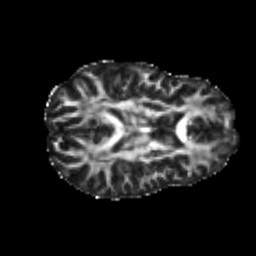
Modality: FA
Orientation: axial
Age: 22
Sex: female
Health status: healthy
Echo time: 0.074 s